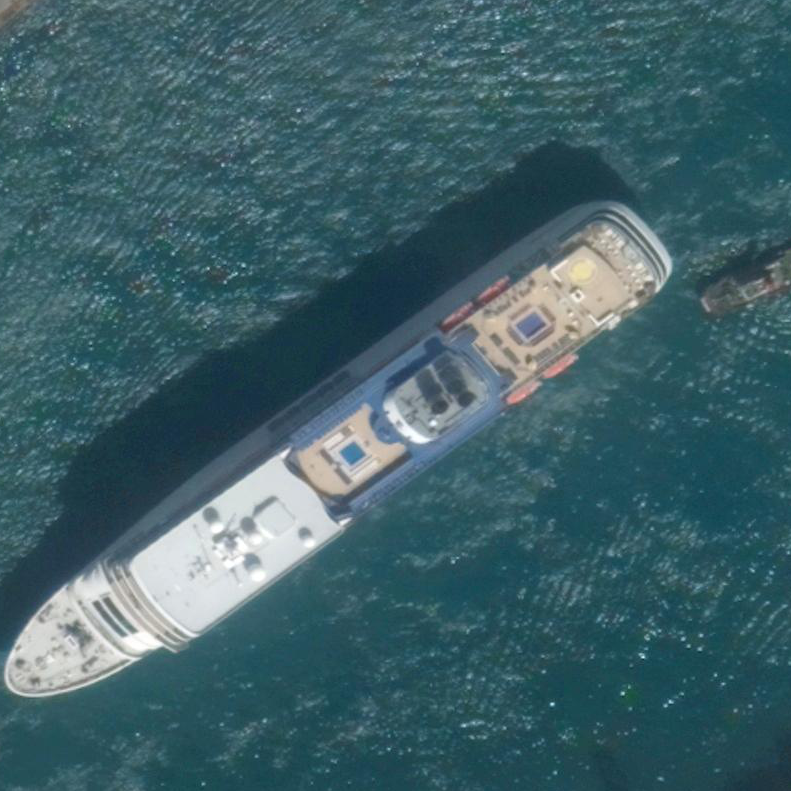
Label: Megayacht